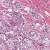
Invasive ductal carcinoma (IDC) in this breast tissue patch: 1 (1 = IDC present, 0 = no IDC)